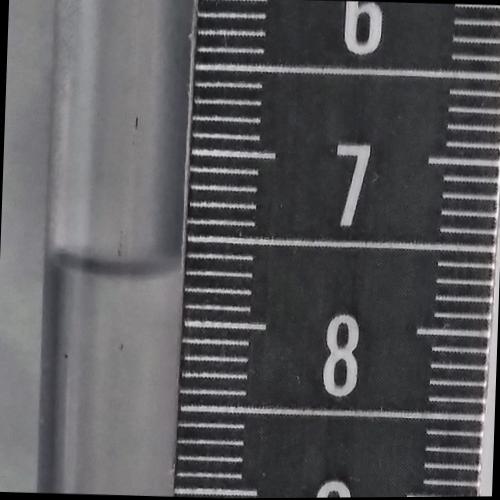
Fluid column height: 7.7 cm